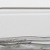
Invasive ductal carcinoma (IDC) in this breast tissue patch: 0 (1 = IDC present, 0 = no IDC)